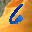
Label: 6